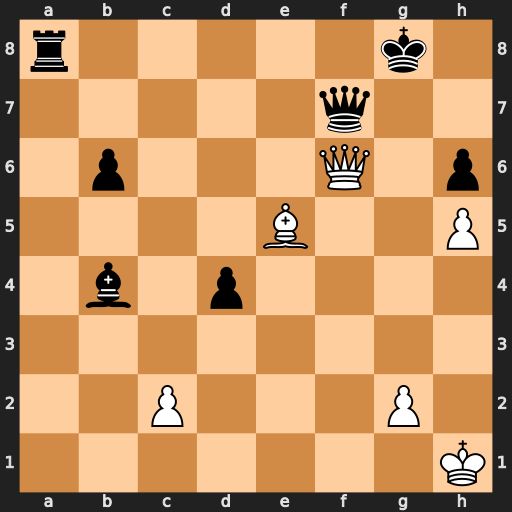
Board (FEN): r5k1/5q2/1p3Q1p/4B2P/1b1p4/8/2P3P1/7K
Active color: w
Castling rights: -
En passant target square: -
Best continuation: Qh8#